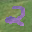
Label: 2